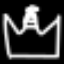
Label: angel